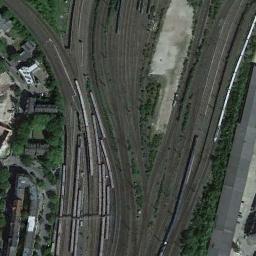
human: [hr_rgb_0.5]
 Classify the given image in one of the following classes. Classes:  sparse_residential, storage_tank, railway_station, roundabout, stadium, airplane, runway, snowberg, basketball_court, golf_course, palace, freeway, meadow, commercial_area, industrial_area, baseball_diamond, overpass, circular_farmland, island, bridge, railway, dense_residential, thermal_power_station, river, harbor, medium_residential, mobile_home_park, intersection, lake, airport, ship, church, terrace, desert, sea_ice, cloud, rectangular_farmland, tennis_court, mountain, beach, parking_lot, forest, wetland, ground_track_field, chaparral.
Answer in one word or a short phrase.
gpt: railway